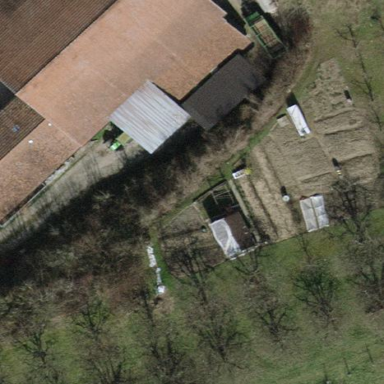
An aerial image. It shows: Orchard.